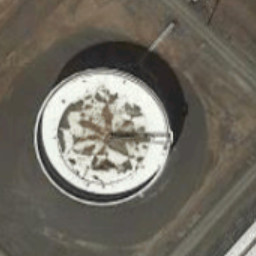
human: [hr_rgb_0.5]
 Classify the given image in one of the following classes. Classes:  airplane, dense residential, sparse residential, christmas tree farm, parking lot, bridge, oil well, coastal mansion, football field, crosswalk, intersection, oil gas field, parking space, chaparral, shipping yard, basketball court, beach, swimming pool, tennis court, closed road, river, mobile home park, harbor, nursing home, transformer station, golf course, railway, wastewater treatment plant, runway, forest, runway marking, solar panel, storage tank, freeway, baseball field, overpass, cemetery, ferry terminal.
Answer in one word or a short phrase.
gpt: storage tank